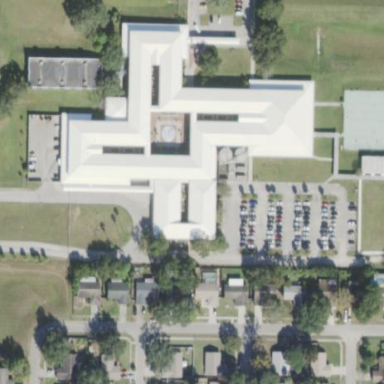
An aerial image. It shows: School building.